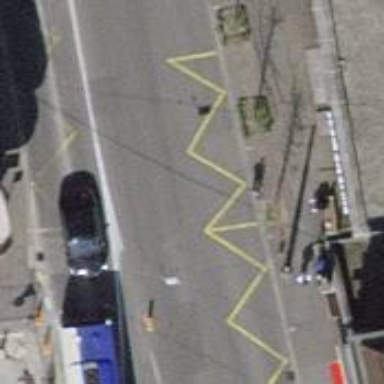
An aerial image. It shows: Bus stop with platform for public transport.